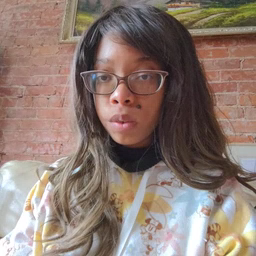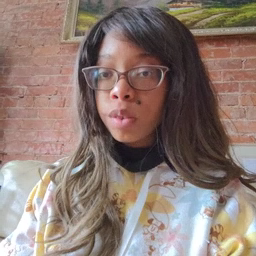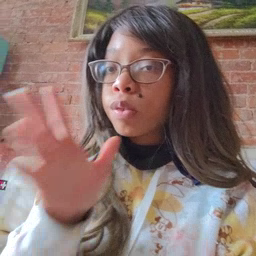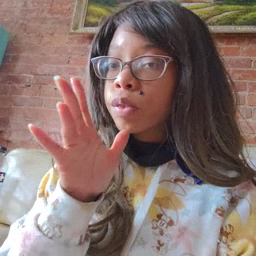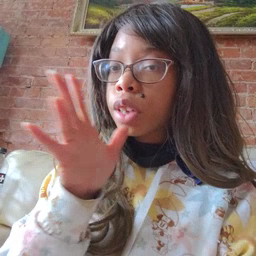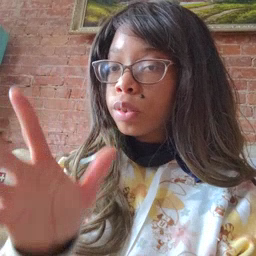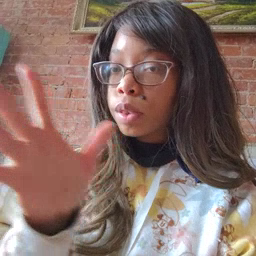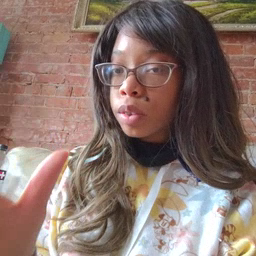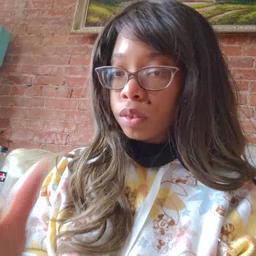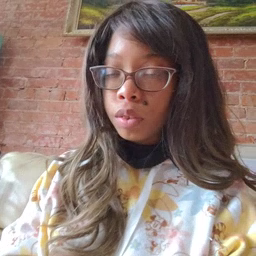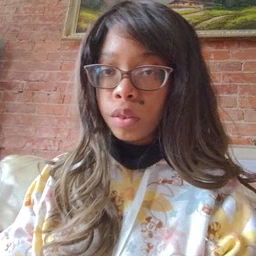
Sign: grandma